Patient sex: F
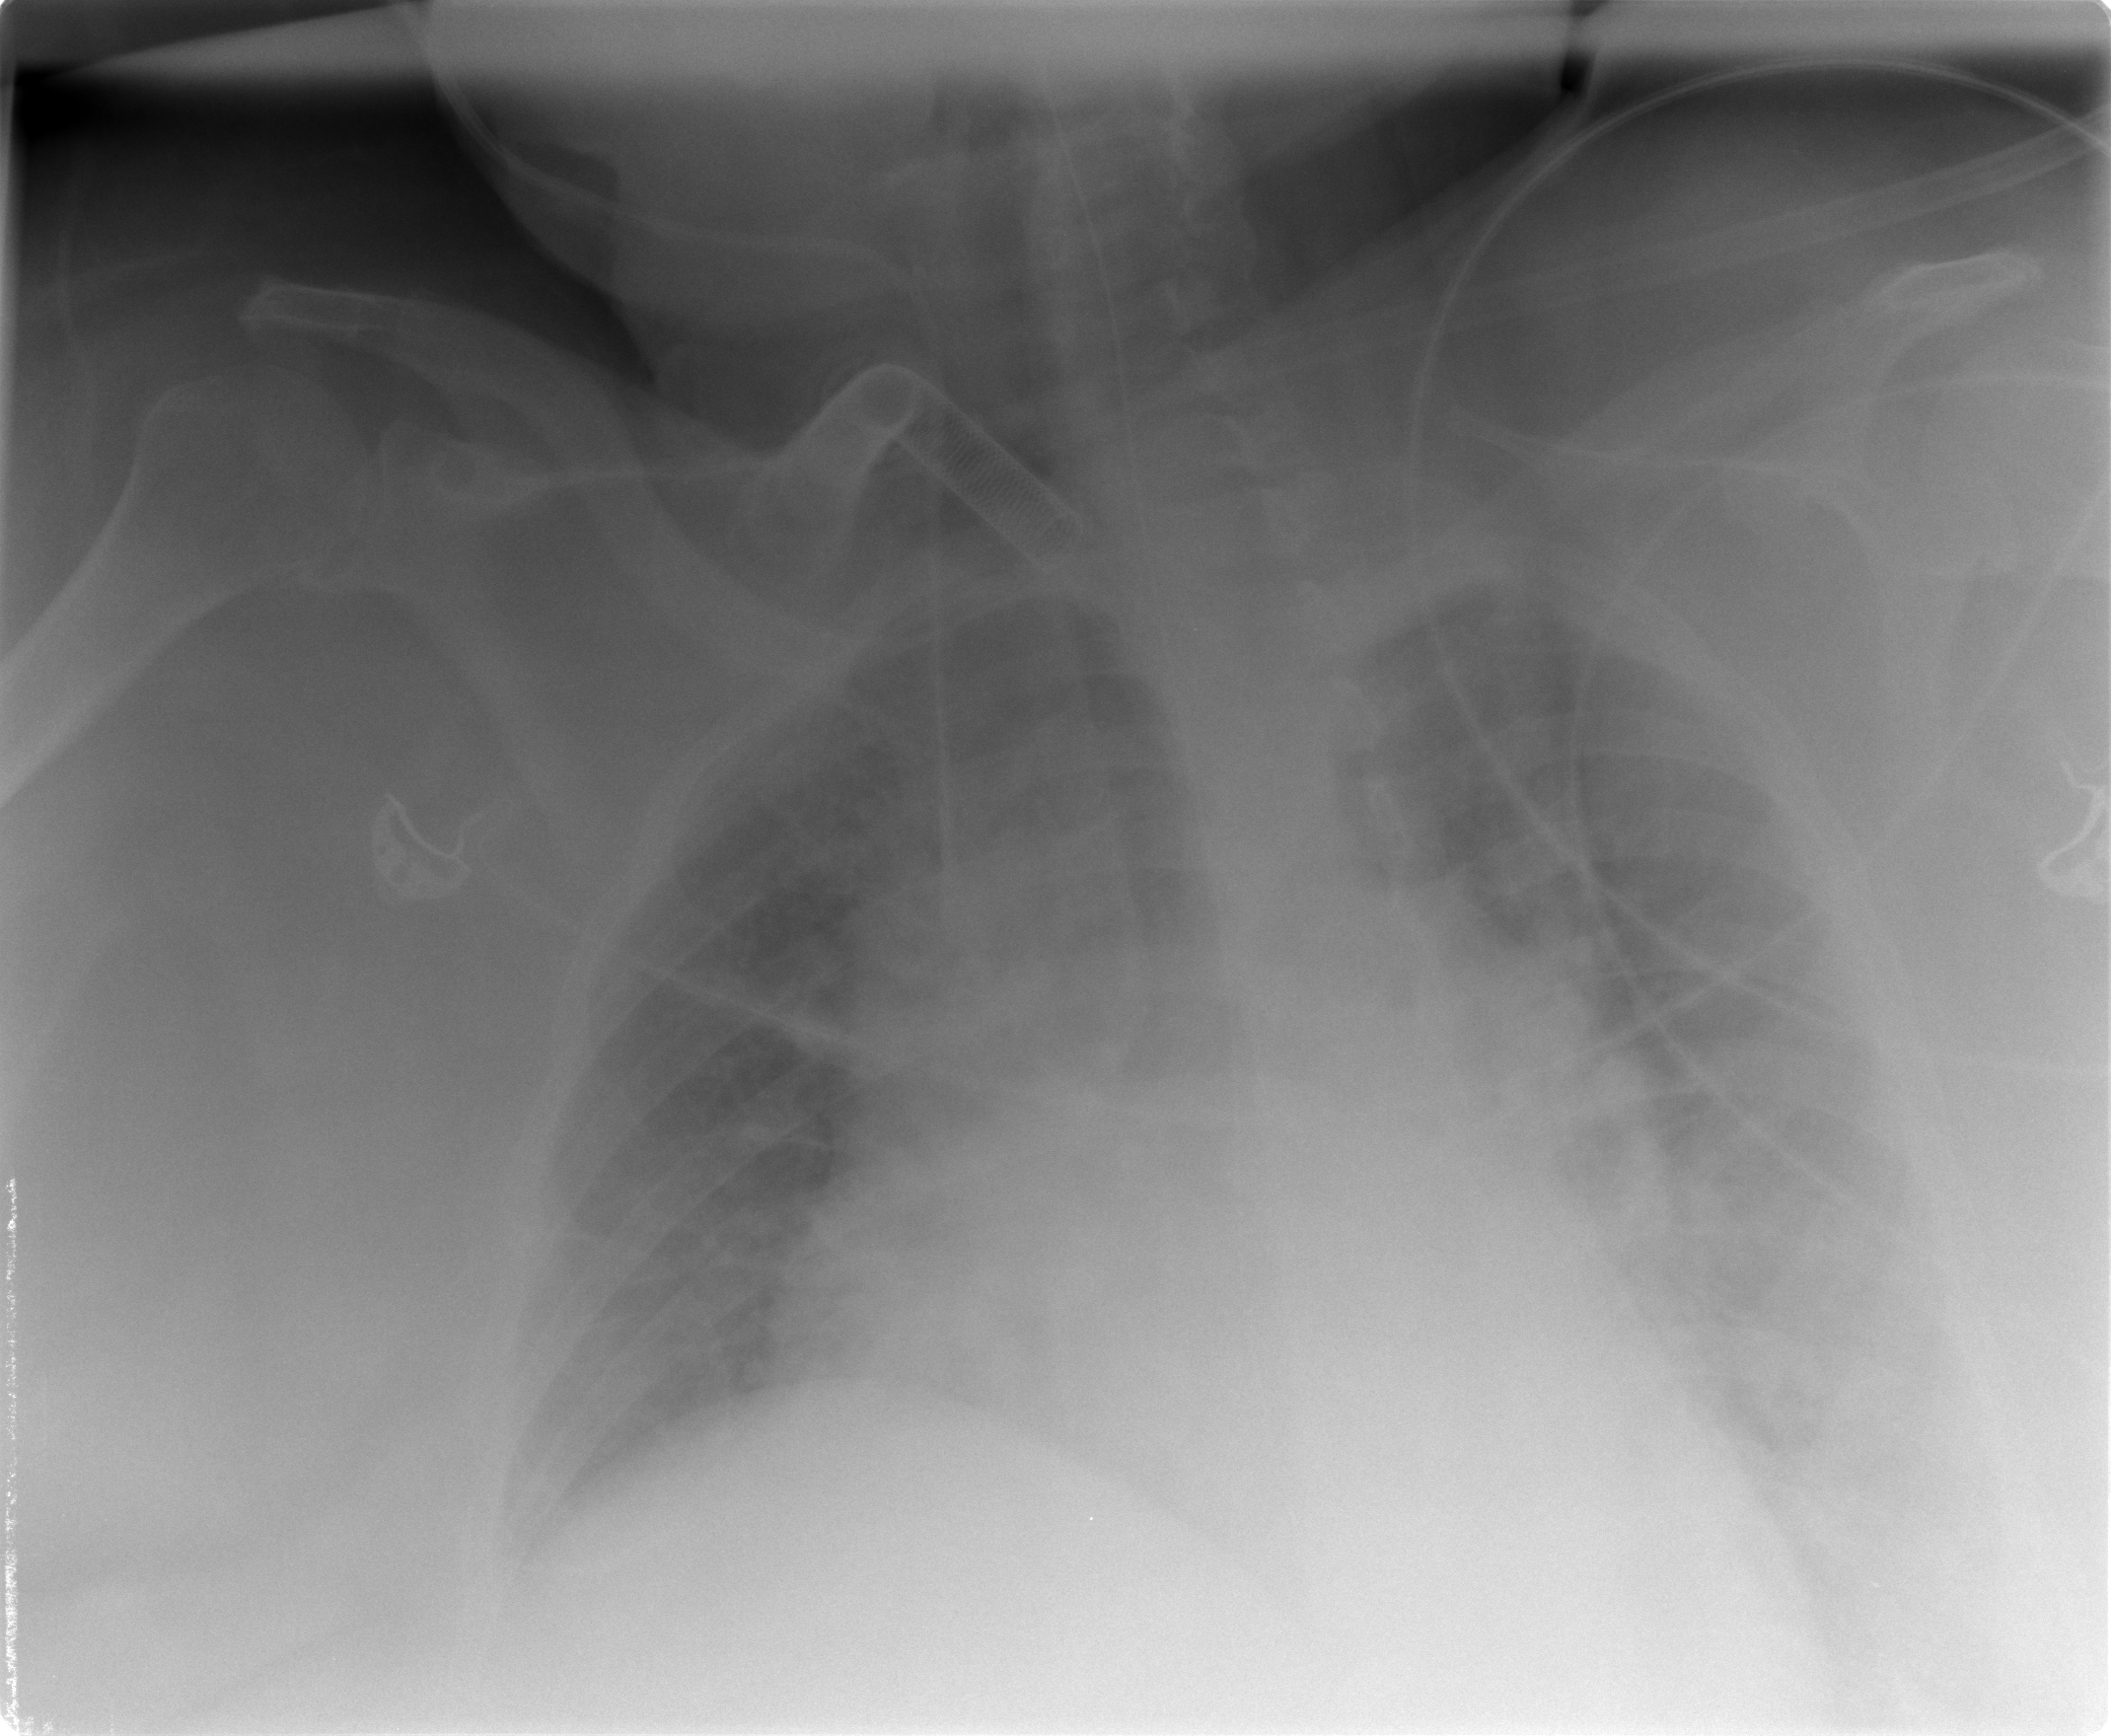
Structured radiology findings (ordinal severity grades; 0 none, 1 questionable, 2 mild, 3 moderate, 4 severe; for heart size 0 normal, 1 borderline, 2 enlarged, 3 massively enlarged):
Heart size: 2
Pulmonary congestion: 2
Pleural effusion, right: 2
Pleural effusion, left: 3
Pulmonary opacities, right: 2
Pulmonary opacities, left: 3
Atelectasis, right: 2
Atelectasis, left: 3